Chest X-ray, PA view. Patient: 44 years old, sex M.
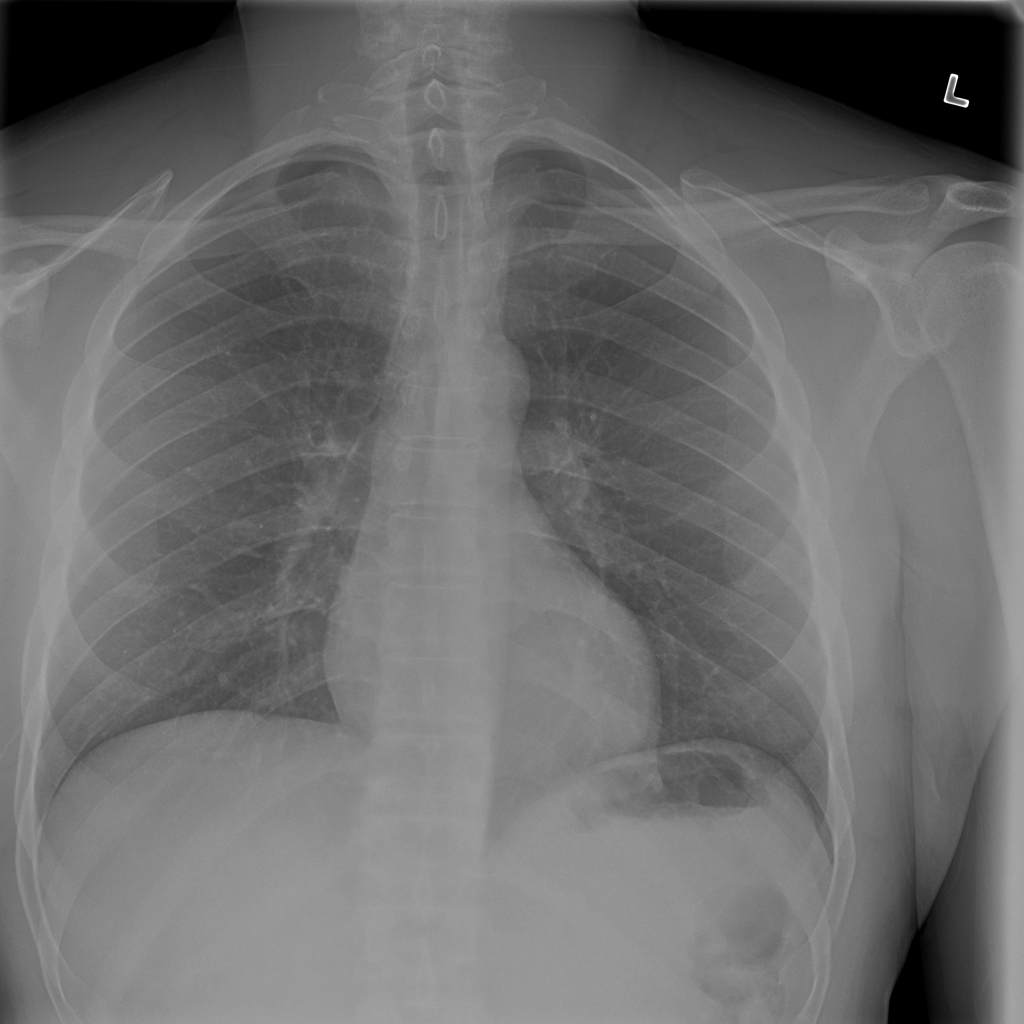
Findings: No Finding